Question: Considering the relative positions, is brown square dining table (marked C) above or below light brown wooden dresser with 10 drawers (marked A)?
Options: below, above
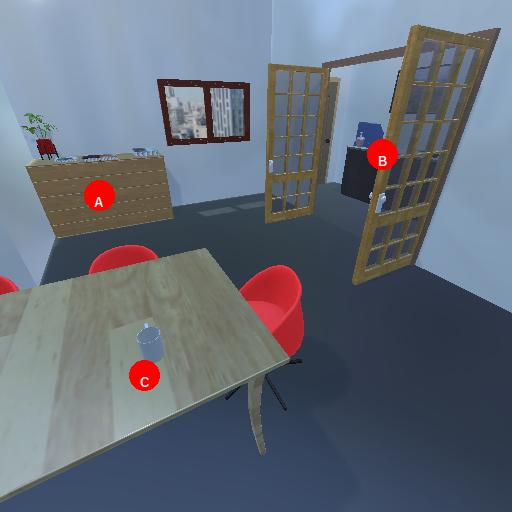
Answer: below